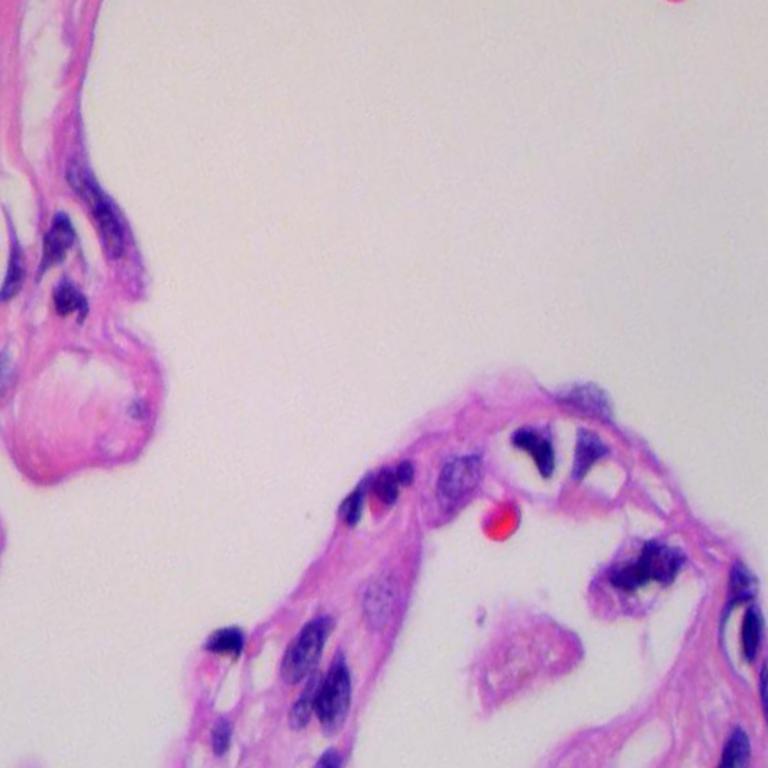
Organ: lung
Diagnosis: benign